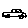
Label: car